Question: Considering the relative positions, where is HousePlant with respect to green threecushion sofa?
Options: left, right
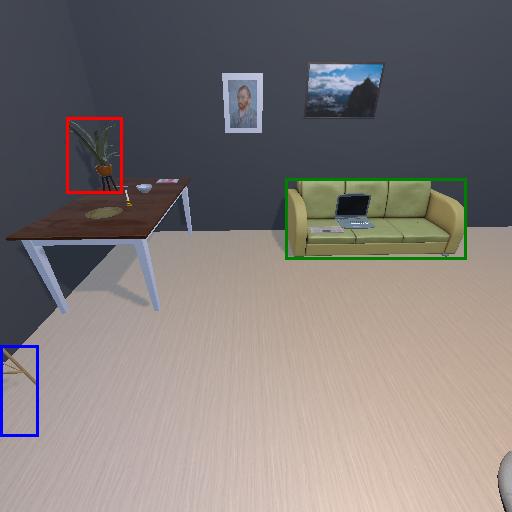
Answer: left